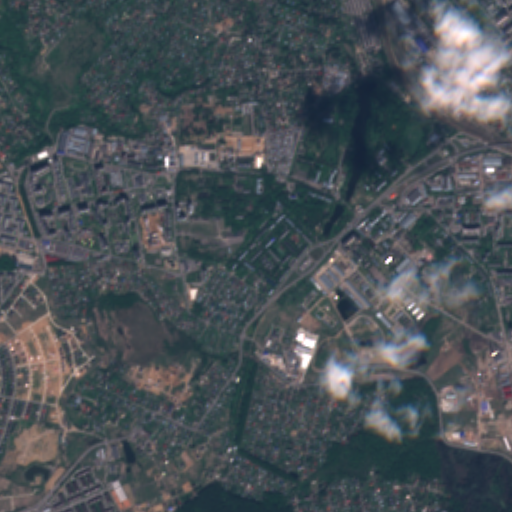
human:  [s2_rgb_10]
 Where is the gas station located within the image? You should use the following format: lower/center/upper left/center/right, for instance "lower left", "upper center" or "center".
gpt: The gas station is located in the upper right of the image.
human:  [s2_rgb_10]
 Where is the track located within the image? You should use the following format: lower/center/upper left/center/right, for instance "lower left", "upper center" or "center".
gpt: The track is located in the upper right of the image.
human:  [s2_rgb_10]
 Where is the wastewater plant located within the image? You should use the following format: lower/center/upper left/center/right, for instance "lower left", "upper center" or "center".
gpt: The wastewater plant is located in the upper left of the image.
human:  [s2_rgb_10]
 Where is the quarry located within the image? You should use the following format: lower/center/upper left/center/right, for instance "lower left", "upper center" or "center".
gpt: There is no quarry in the image.